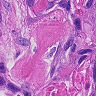
Metastatic tissue present: yes